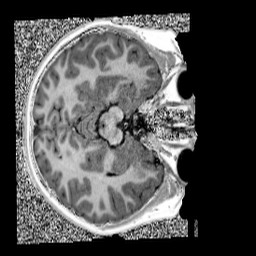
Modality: UNIT1
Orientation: axial
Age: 9
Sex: male
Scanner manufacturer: siemens
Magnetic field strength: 3 T
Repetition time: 4 s
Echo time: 0.00299 s